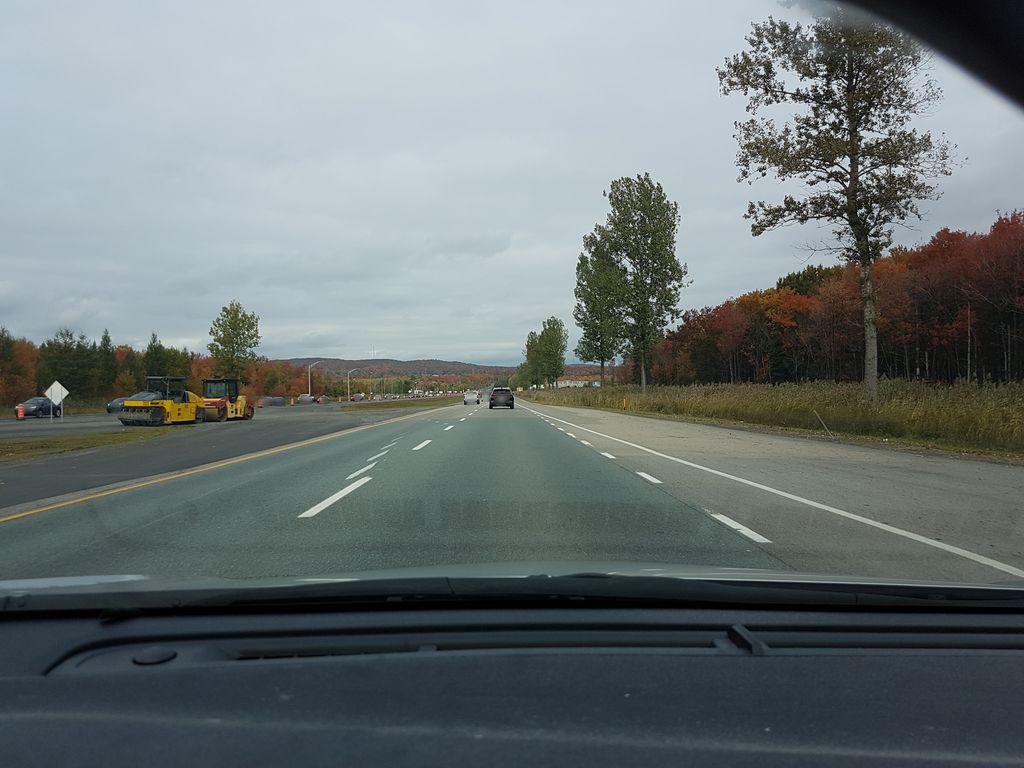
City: quebec_city